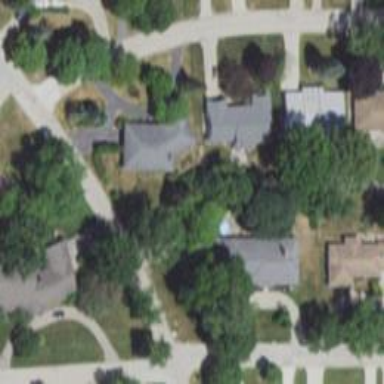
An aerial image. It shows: Driveway leading to service road.